Field crop: maize
Growth stage: 2
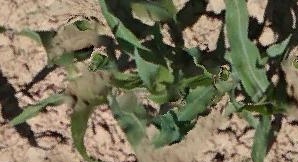
Species: maize